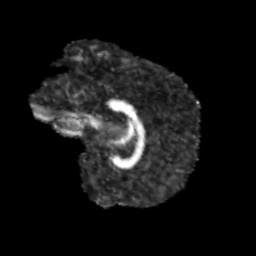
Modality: FA
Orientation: sagittal
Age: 12
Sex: male
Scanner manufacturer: siemens
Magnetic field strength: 3 T
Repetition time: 3.8 s
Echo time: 0.07 s